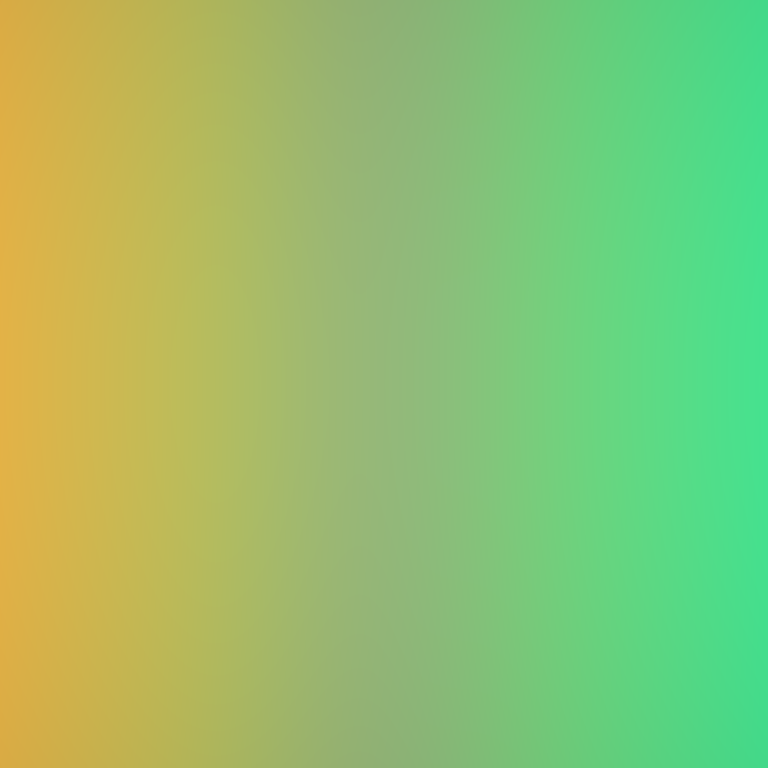
Abstract light effect, smooth gradient from golden yellow to emerald green, serene atmosphere, soft glow, no room, no furniture, no objects.